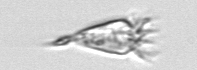
Label: Paratontonia_gracillima